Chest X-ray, PA view. Patient: 41 years old, sex F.
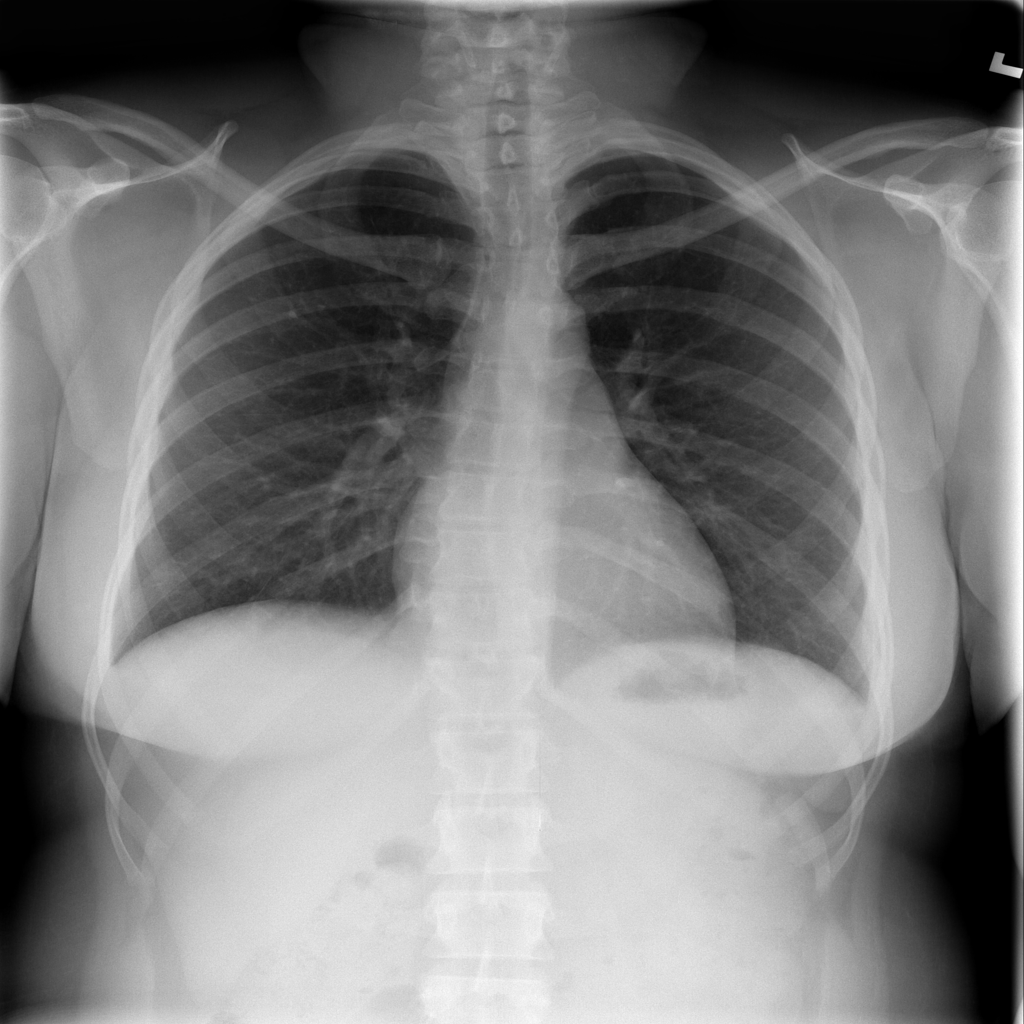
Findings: No Finding